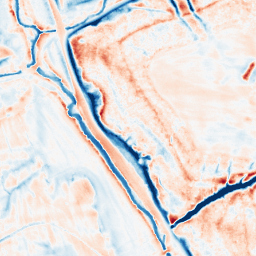
Category: classical
Decomposition family: gaussian_anisotropic
Decomposition parameters: sigma_x: 5
sigma_y: 5
Upsampling method: linear_exact
Upsampling parameters: scale: 8
Upsampling scale: 8